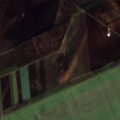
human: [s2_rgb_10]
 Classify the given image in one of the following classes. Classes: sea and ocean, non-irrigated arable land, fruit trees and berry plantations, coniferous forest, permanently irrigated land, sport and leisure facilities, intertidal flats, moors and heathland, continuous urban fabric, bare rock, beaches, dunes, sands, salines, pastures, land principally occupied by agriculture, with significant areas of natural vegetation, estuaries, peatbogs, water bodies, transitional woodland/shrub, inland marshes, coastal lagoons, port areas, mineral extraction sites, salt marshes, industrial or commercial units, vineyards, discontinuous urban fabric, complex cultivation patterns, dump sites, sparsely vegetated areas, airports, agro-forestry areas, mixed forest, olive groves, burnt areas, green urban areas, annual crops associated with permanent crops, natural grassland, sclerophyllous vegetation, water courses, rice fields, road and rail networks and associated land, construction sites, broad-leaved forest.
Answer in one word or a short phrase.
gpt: non-irrigated arable land